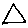
Label: triangle